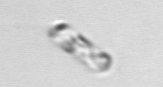
Label: Dactyliosolen_fragilissimus